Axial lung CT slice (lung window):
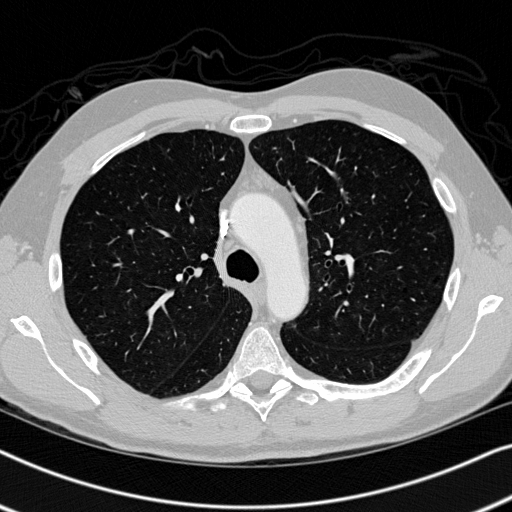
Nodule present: no